Field crop: maize
Growth stage: 2
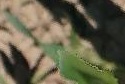
Species: maize